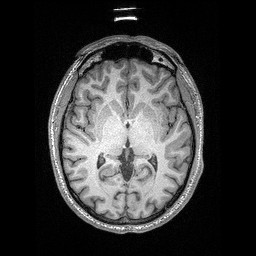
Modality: T1w
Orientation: coronal
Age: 23
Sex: male
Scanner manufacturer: siemens
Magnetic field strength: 3 T
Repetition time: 2.4 s
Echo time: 0.03 s